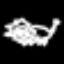
Label: line